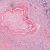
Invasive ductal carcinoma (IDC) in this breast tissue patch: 1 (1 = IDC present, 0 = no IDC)